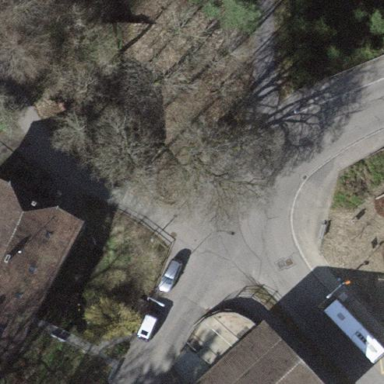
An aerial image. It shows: Footway area.